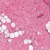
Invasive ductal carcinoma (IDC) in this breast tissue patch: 0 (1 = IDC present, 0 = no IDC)